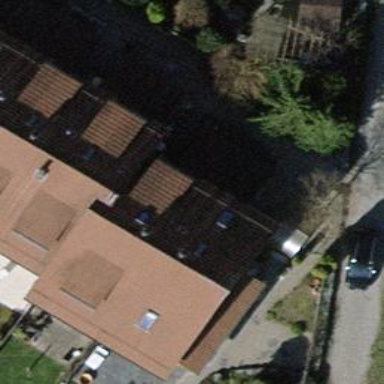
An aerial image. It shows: Terrace building.